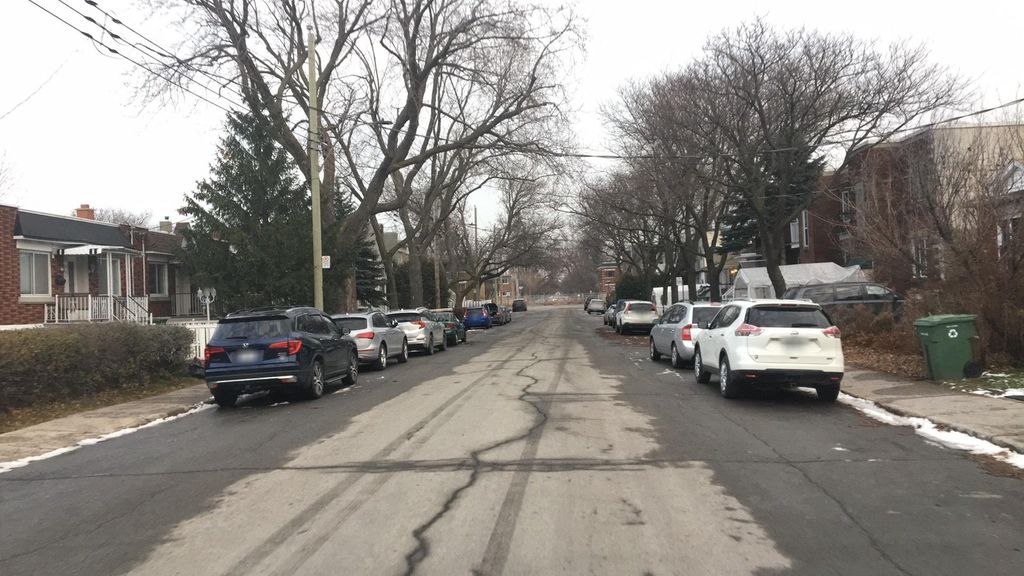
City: montreal